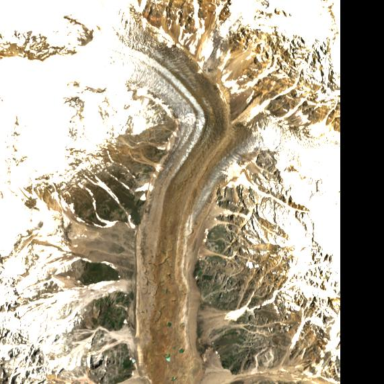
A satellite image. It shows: Majestic glacier in the distance.